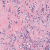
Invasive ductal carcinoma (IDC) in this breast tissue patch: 1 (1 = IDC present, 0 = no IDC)